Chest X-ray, AP view. Patient: 60 years old, sex F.
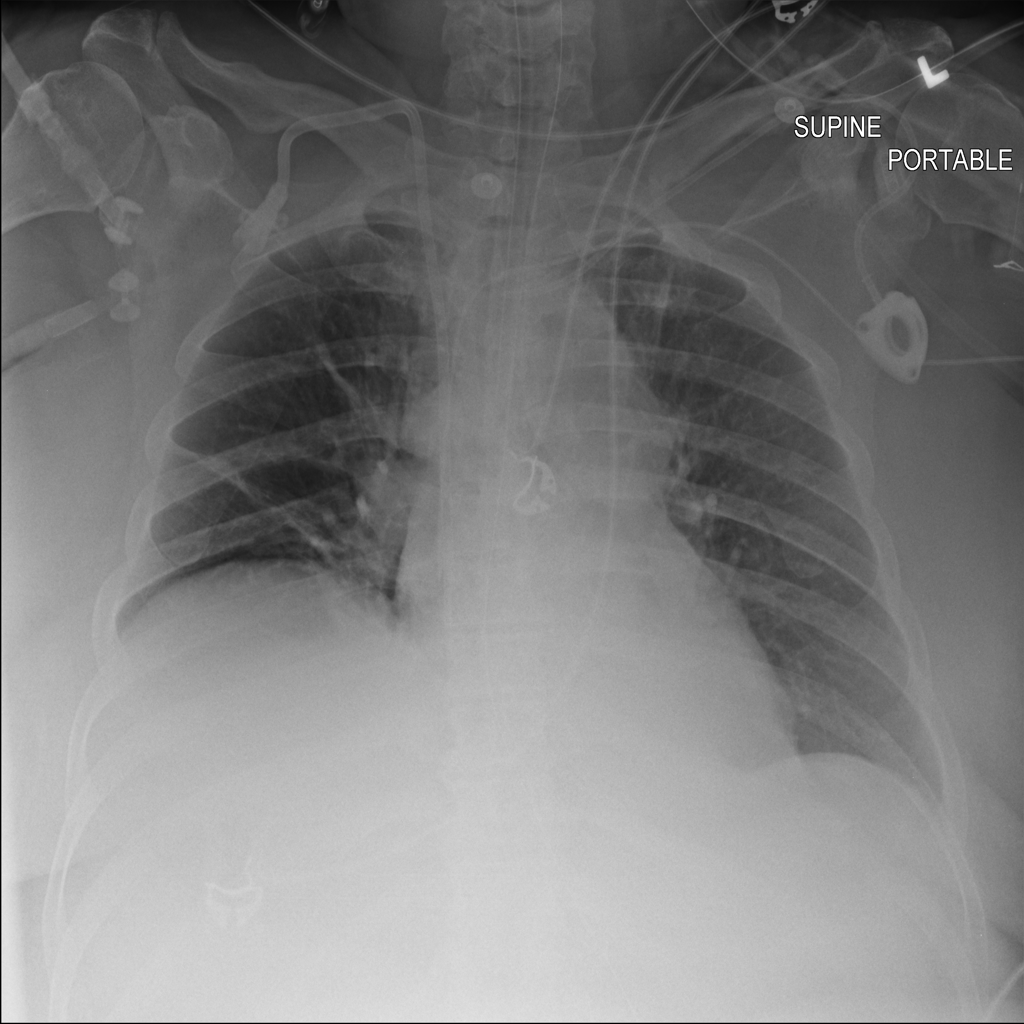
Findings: Atelectasis, Edema